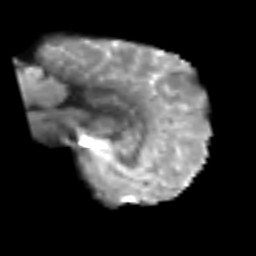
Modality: T2w
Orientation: sagittal
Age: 63
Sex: male
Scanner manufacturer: siemens
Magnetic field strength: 3 T
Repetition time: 6.1 s
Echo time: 0.101 s